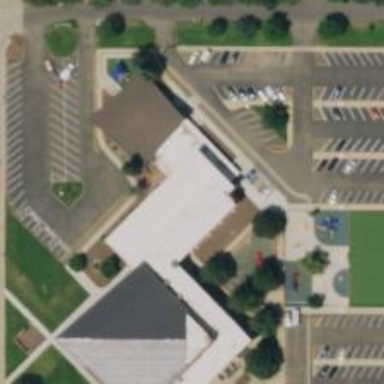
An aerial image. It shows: School.